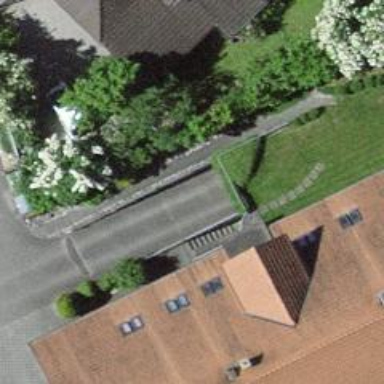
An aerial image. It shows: Parking entrance.